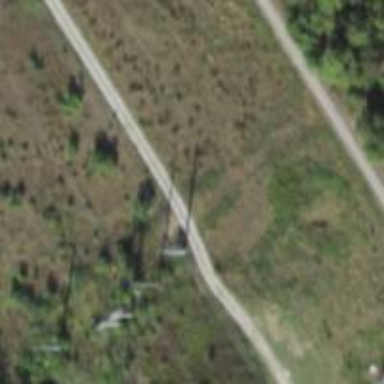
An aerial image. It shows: Power pole.